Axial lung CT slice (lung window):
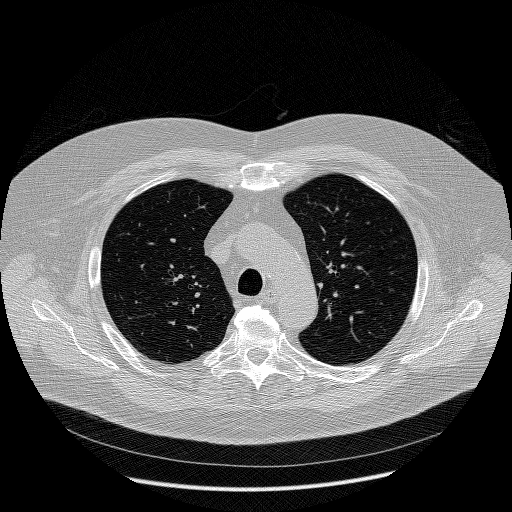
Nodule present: no